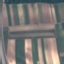
Label: PermanentCrop